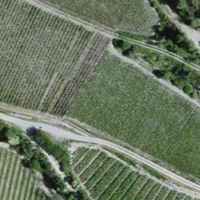
EUNIS habitat code: 40
Species observed at this site:
Hippocrepis emerus